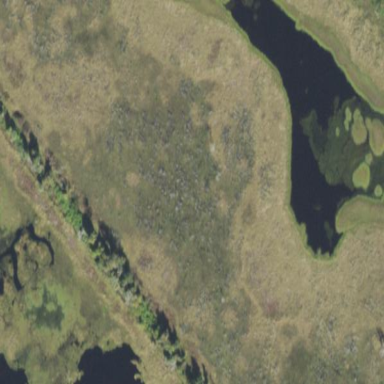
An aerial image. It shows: Swampy wetland area.